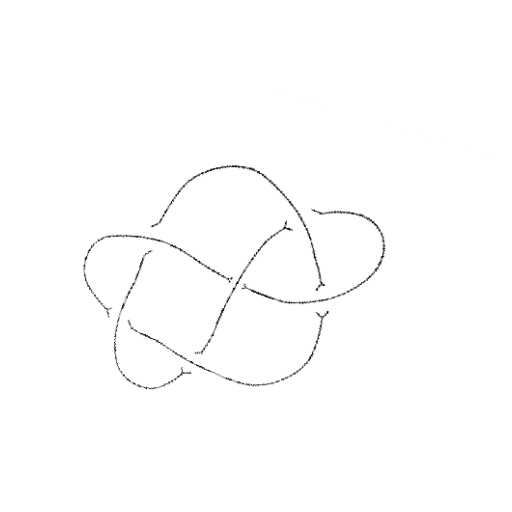
Crossing number: 6